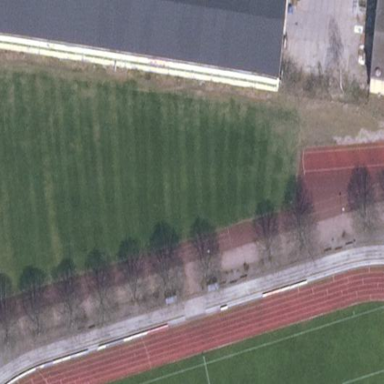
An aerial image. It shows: Track in leisure land.